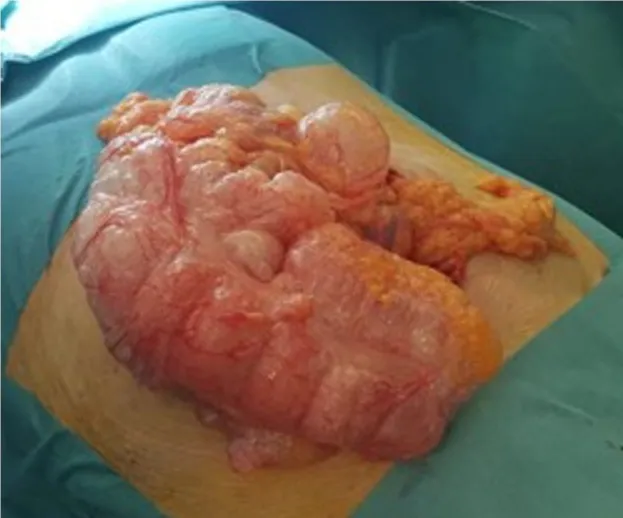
Intra-operatory finding of pneumatosis of the right colon.
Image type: medical_photograph (other_medical_photograph)